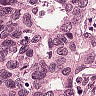
Metastatic tissue present: yes